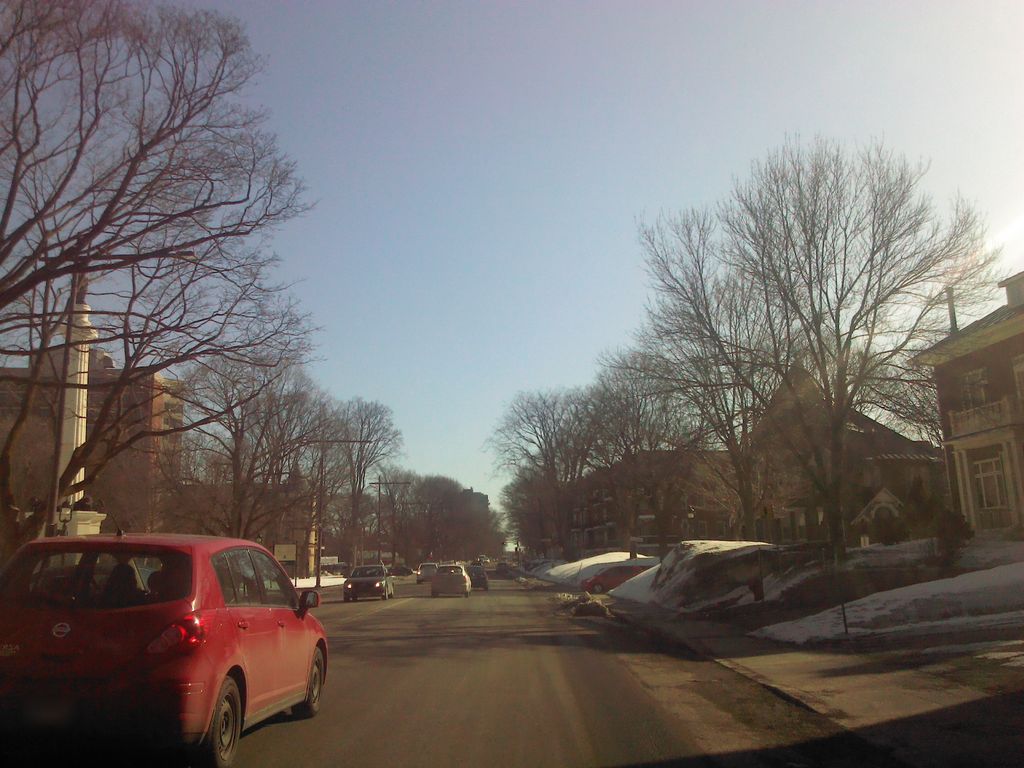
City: quebec_city